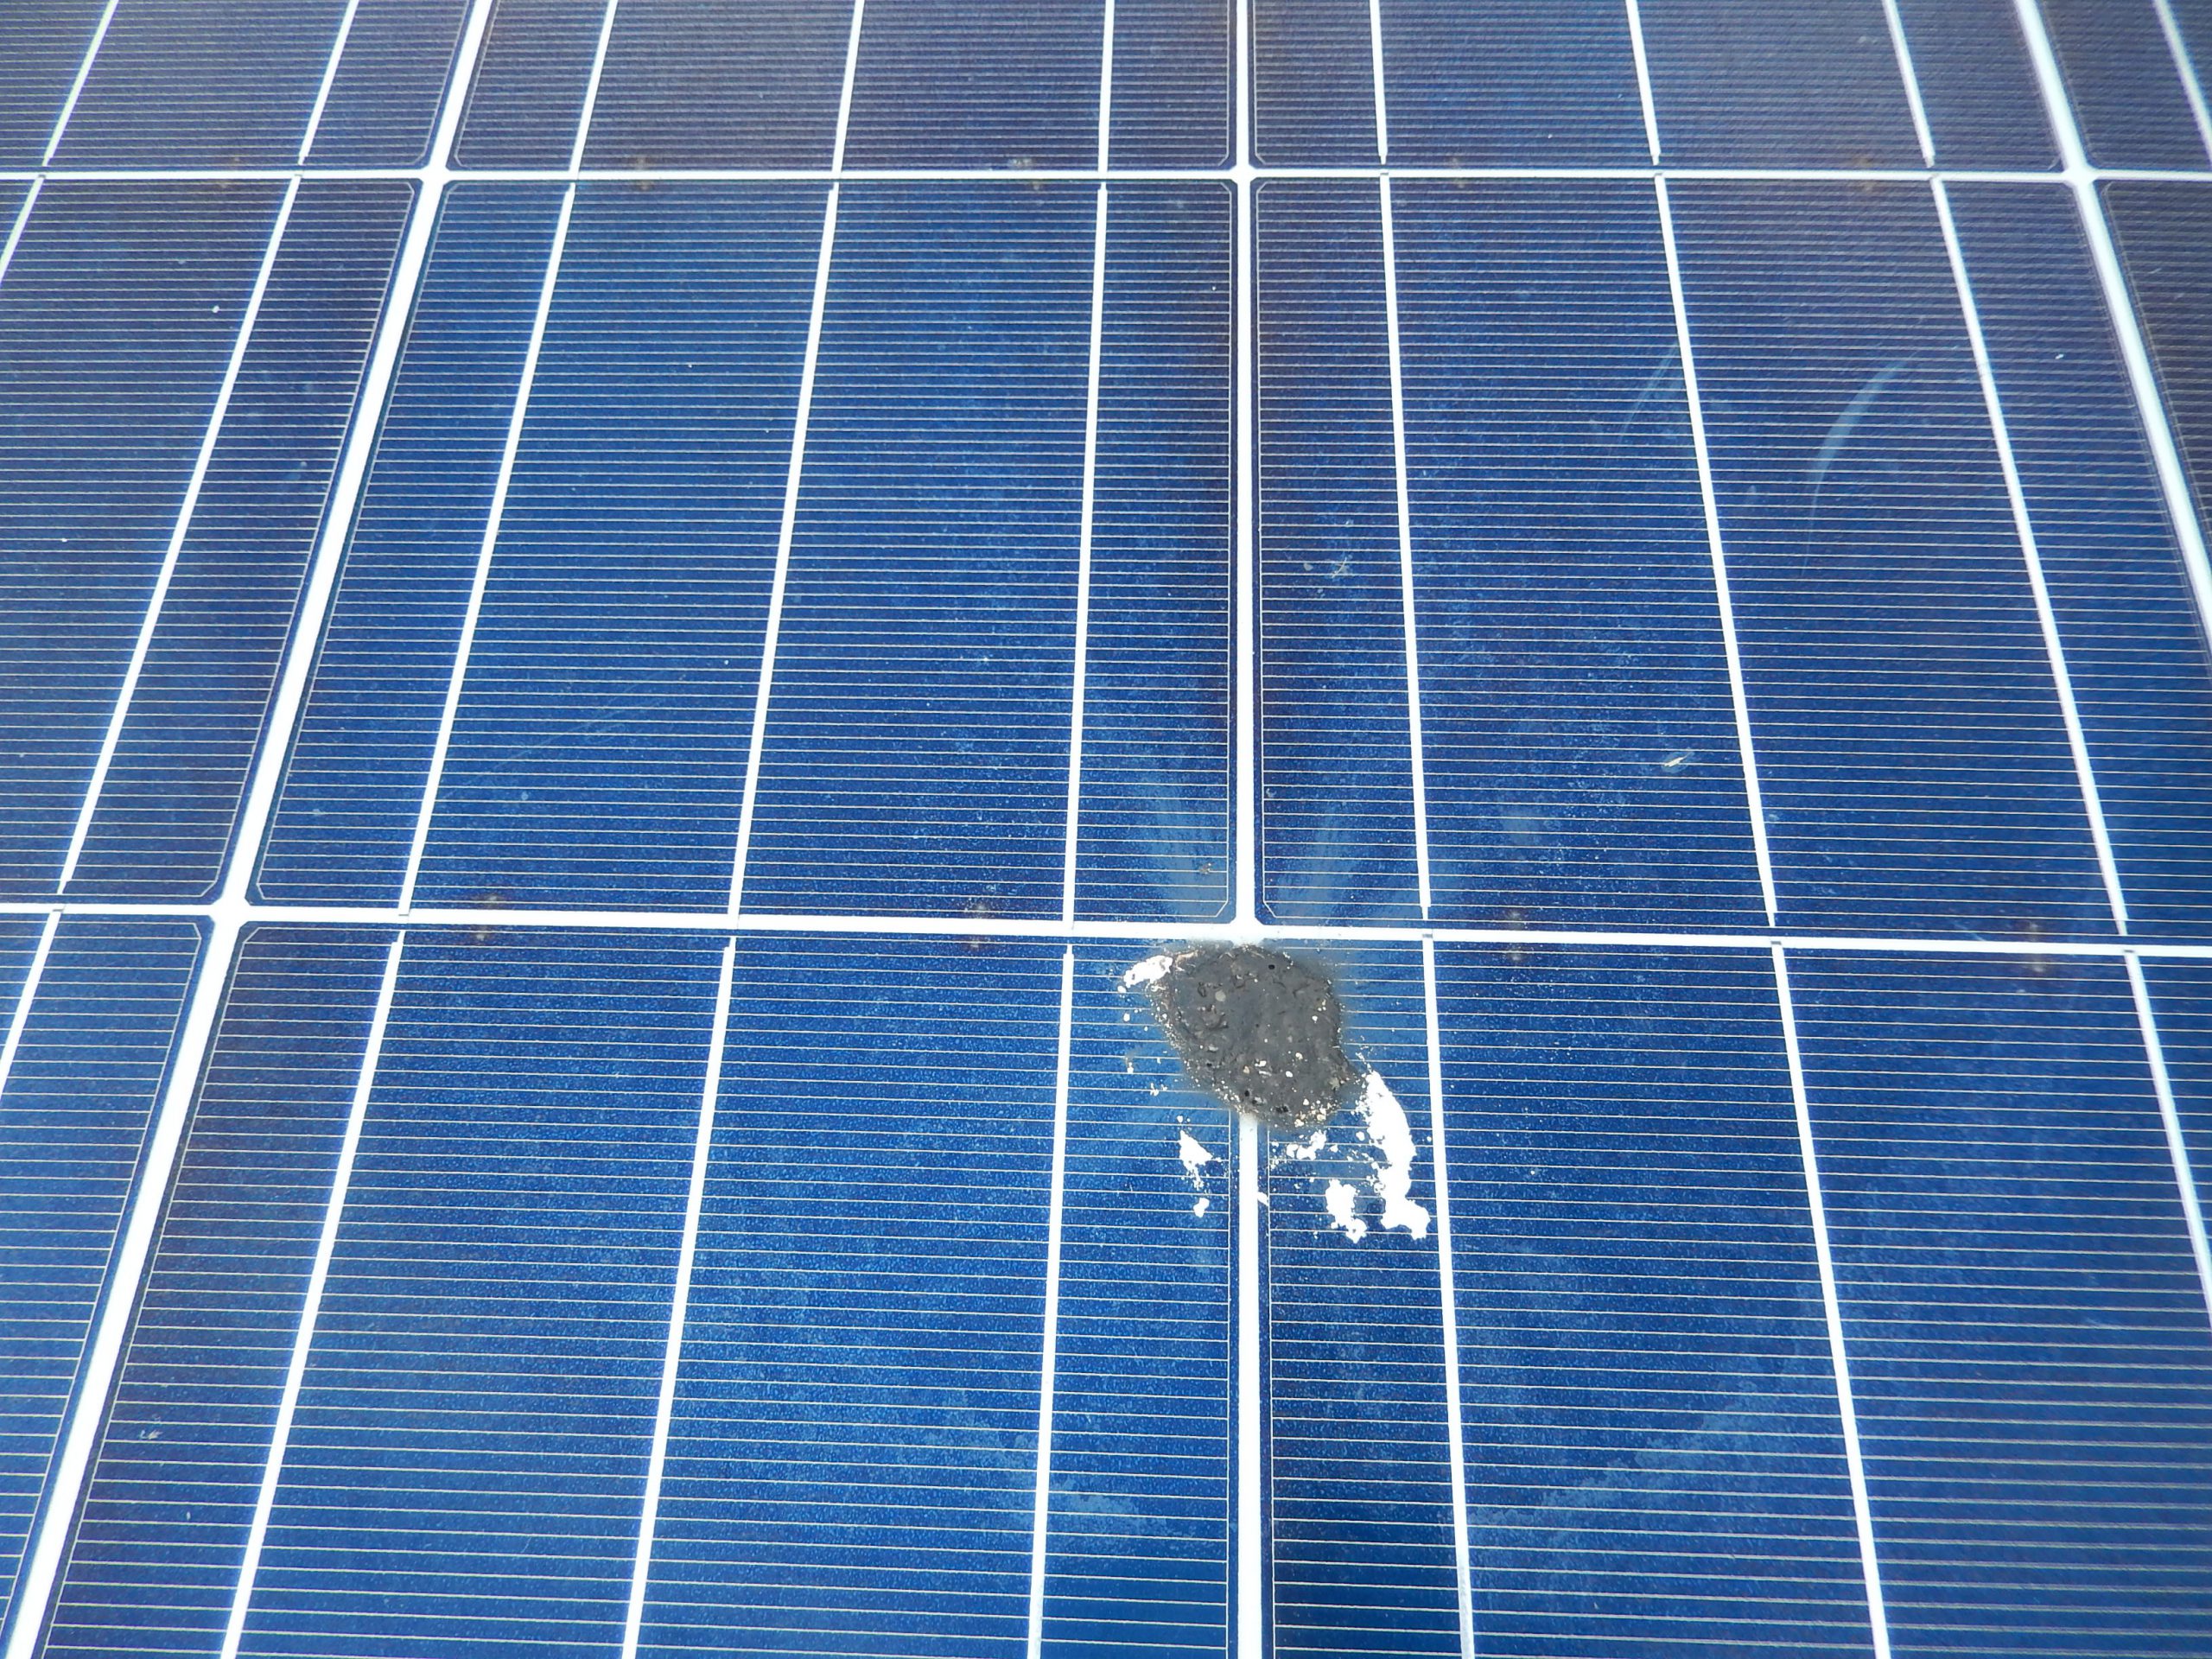
Label: Bird-drop